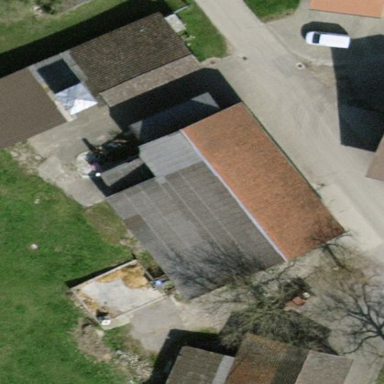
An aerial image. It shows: Farmyard area.